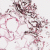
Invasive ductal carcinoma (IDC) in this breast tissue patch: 0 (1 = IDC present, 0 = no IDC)